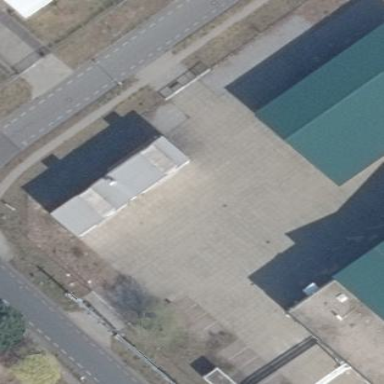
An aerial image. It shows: White building with flat grey roof.